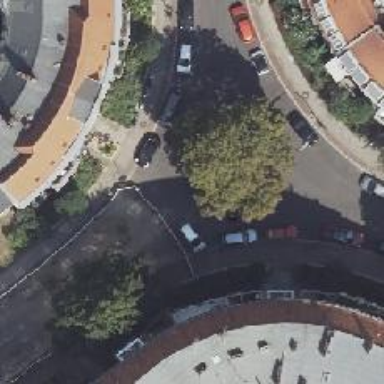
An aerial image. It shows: Residential road with asphalt surface. There is parking lane on the right side.